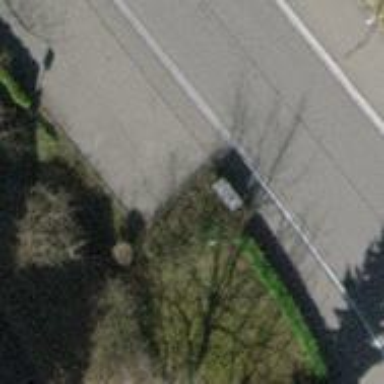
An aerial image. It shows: Power utility street cabinet.